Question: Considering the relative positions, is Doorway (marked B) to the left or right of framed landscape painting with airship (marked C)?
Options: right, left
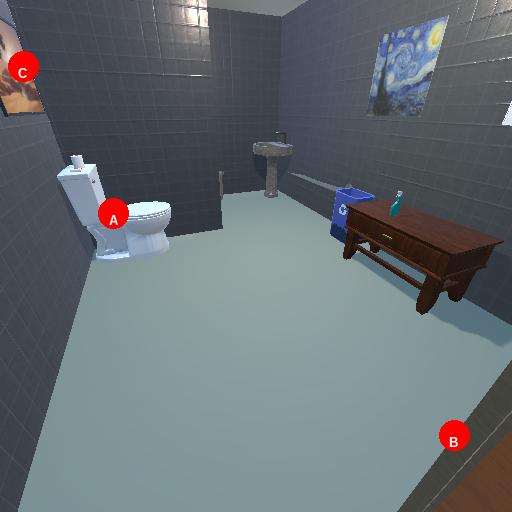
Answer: right